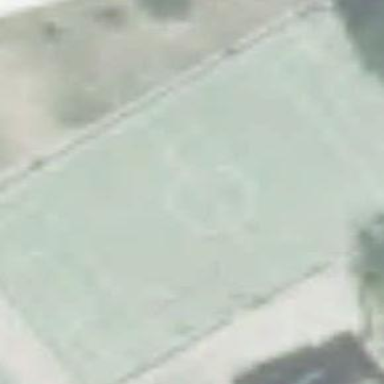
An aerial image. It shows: Soccer pitch for outdoor sports and leisure activities.